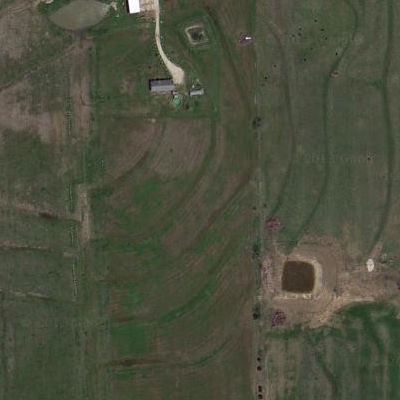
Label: aGrass